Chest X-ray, AP view. Patient: 11 years old, sex F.
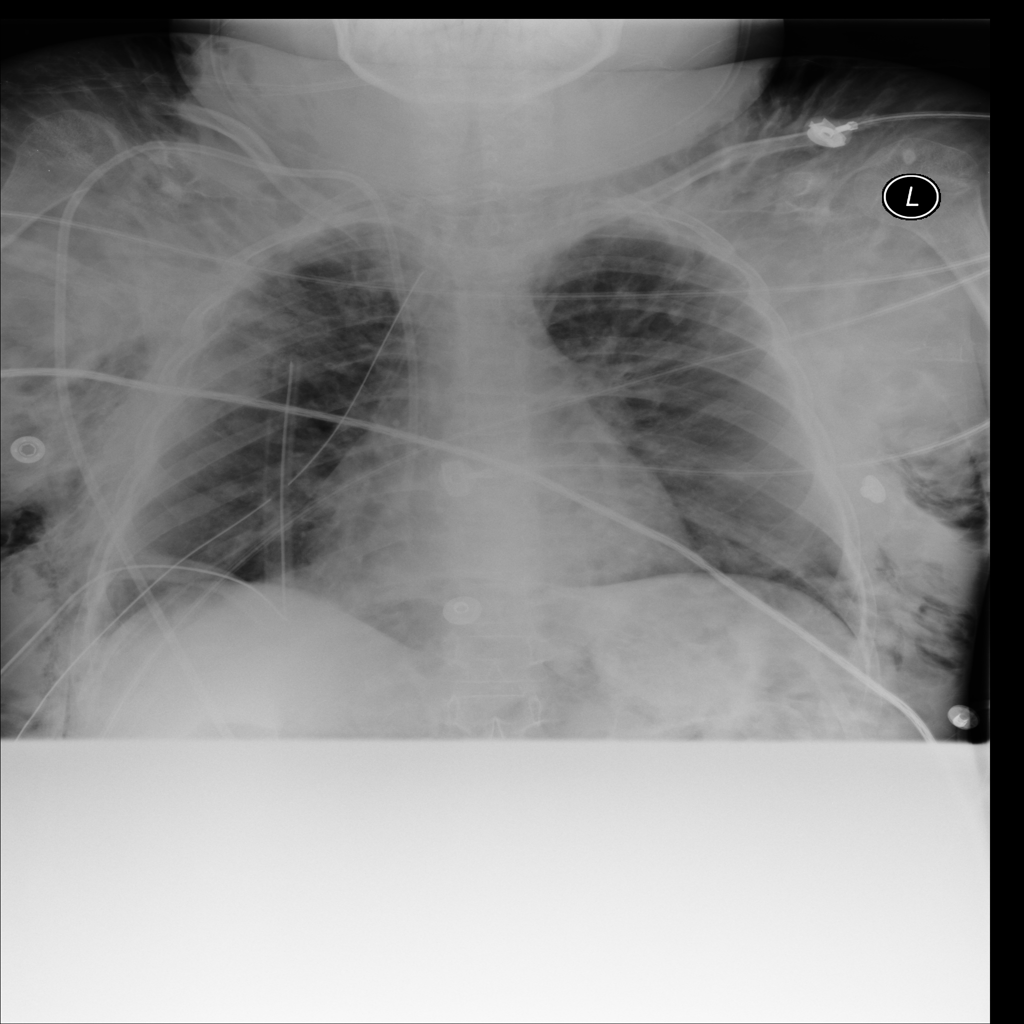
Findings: Emphysema